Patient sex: M
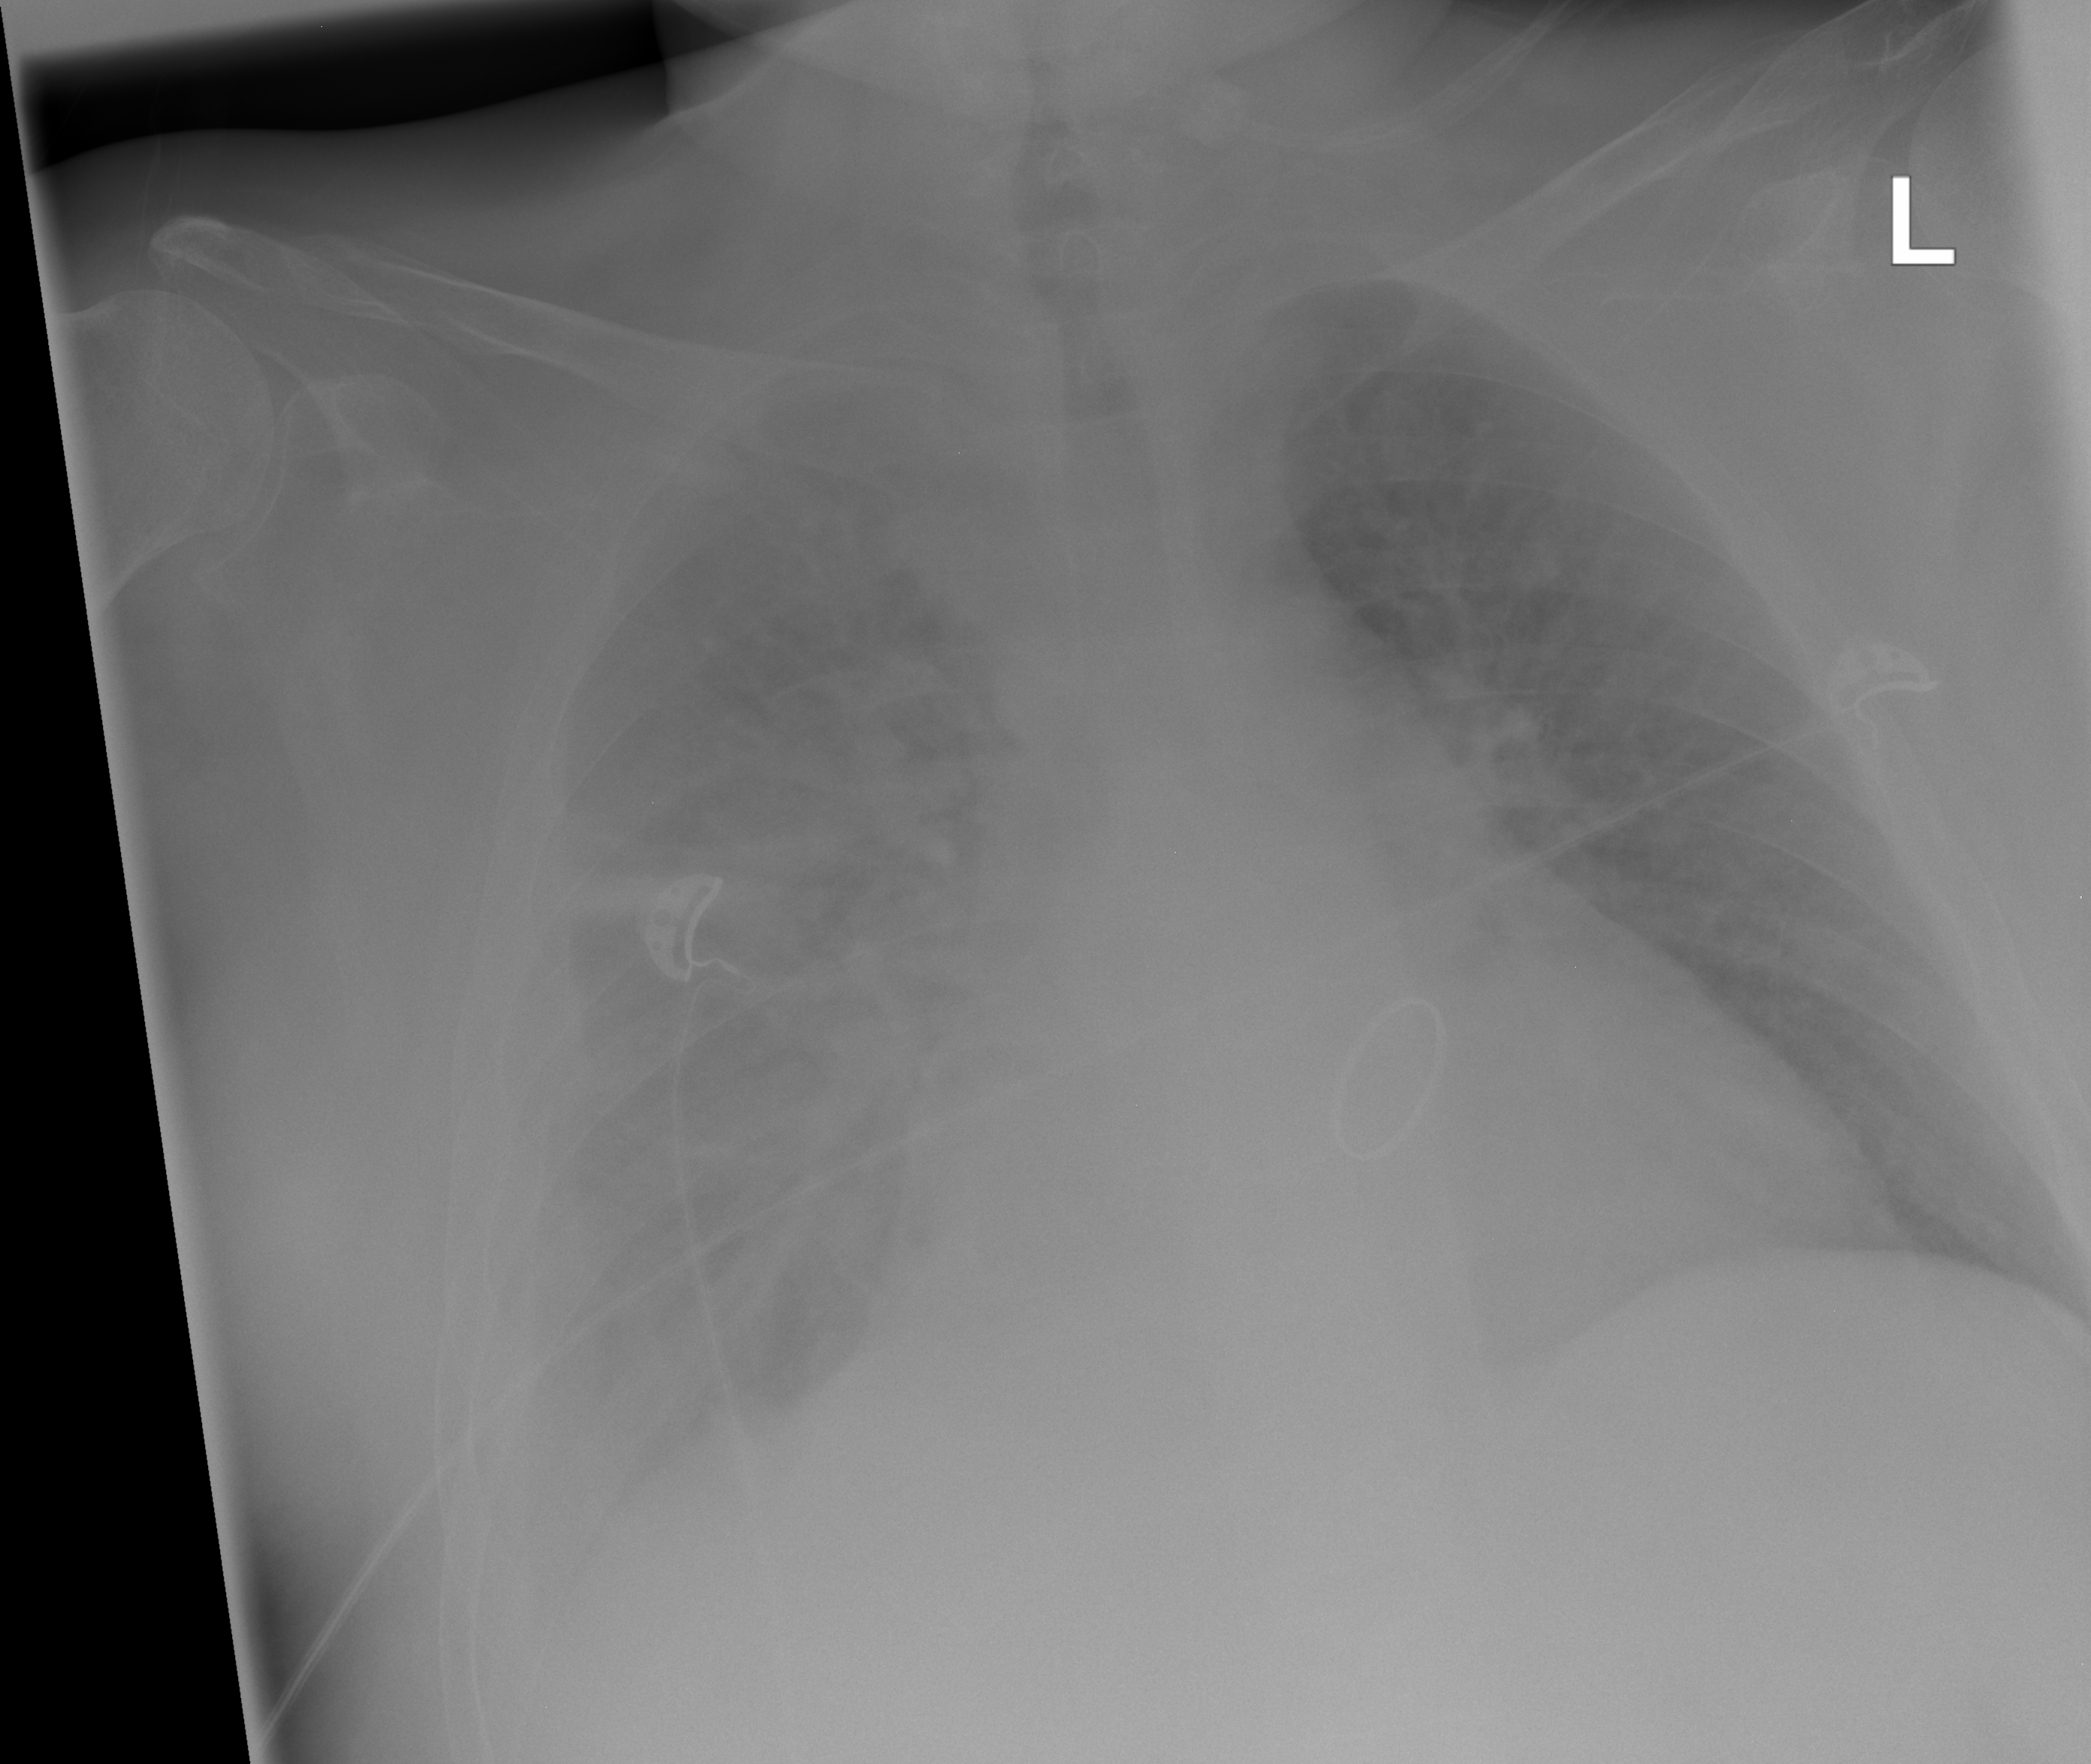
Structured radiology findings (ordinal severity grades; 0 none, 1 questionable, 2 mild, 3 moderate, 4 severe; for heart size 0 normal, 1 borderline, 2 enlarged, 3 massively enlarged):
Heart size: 2
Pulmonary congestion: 2
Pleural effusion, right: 2
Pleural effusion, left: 0
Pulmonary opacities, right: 4
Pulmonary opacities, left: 1
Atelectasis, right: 2
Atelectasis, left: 0